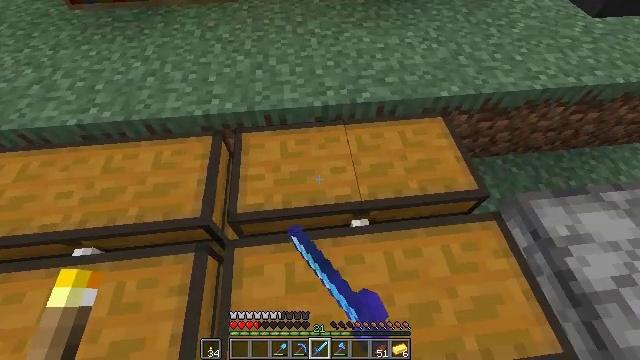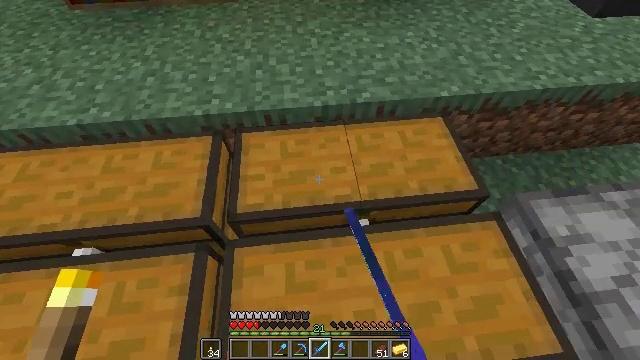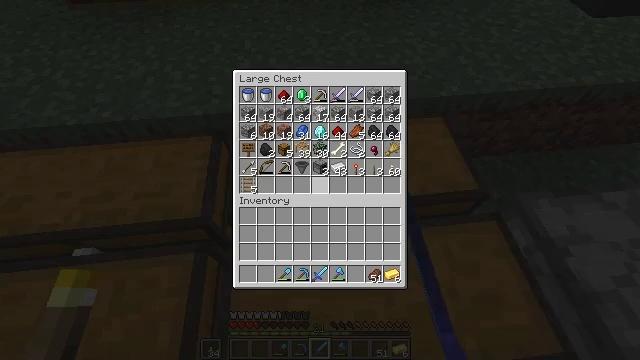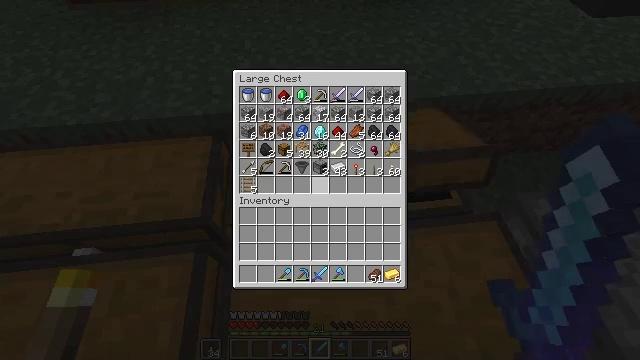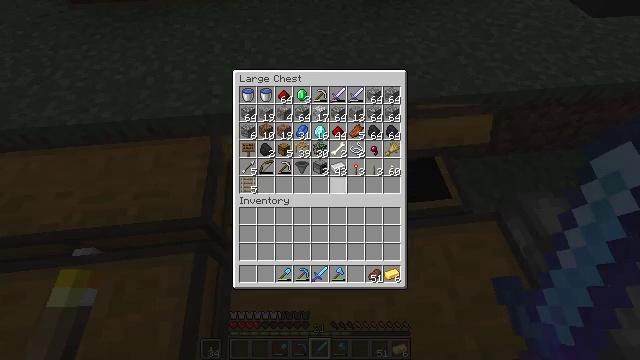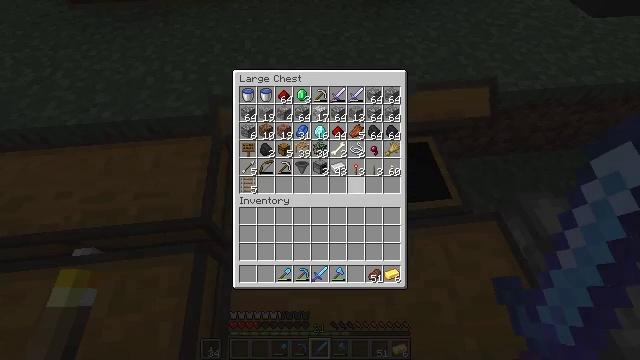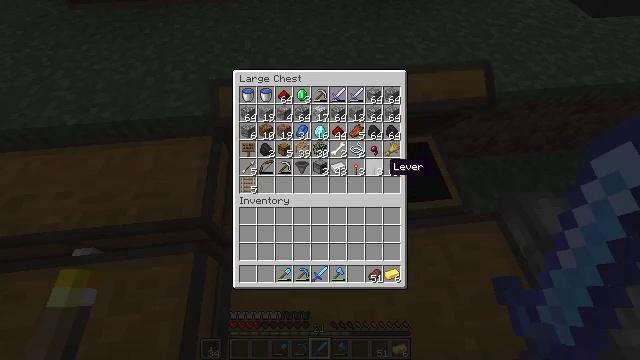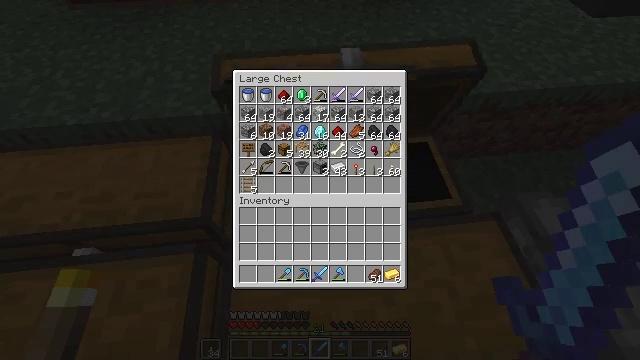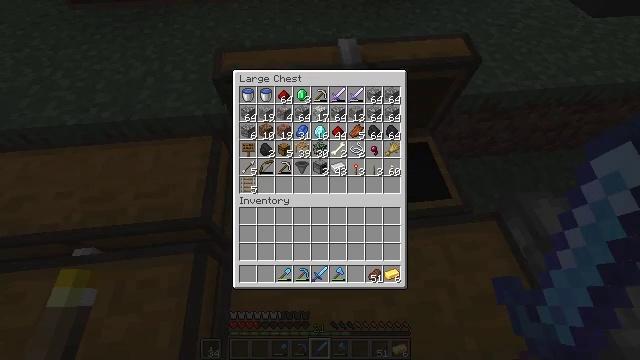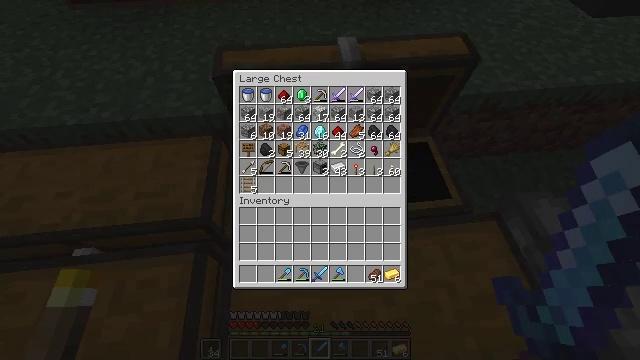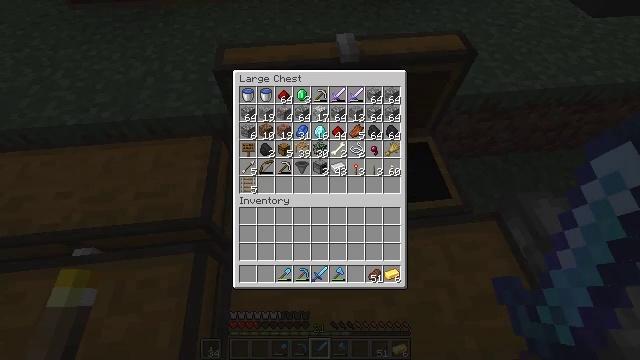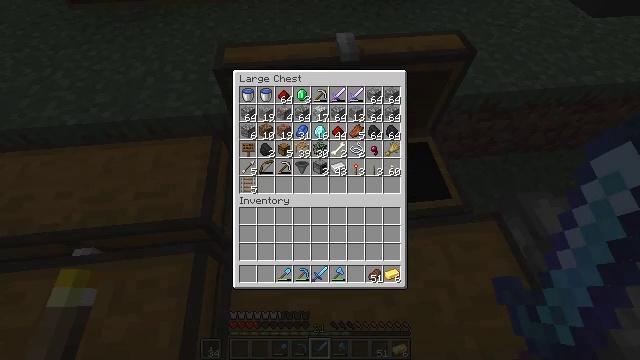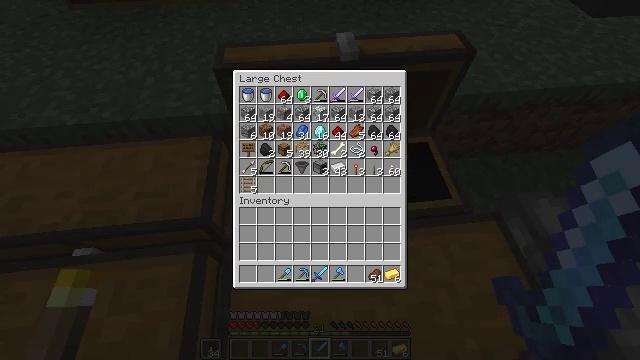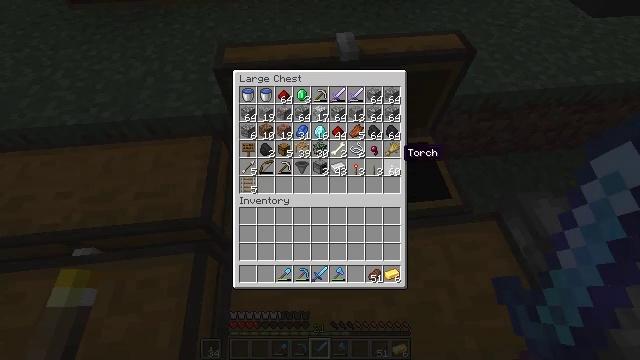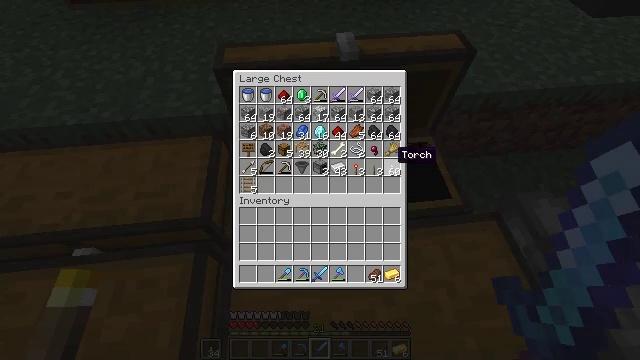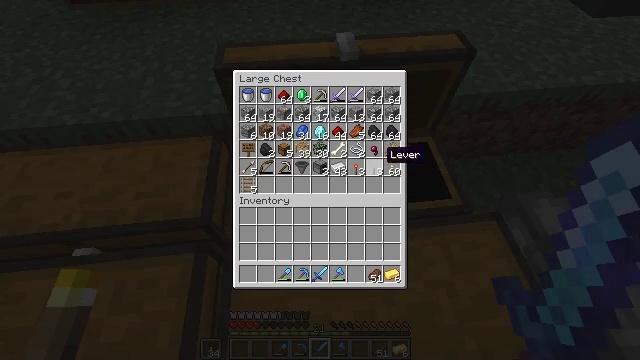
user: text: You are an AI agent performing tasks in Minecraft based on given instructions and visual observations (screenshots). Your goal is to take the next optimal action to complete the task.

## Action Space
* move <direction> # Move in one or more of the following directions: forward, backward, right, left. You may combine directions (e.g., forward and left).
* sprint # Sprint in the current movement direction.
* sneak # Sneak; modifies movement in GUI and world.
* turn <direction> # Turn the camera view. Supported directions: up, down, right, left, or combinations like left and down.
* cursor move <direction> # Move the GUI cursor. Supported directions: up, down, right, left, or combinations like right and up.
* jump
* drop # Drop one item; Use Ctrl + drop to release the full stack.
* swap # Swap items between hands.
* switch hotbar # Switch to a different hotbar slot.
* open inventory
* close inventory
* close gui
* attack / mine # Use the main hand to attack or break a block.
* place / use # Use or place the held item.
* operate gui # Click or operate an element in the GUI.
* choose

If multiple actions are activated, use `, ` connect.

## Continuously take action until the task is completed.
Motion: motion action
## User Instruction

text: Make a powered rail using the crafting table.
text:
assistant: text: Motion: no_op
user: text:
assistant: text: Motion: open gui
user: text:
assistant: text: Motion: no_op
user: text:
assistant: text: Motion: cursor move right
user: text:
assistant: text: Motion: cursor move right
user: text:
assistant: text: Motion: cursor move right
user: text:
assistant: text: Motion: cursor move right
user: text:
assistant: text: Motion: cursor move right
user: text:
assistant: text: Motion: no_op
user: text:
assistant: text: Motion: no_op
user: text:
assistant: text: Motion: no_op
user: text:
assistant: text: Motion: no_op
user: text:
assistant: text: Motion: cursor move left
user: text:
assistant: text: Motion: no_op
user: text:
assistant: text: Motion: cursor move left
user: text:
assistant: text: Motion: cursor move left
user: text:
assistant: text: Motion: cursor move left and up
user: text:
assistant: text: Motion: no_op
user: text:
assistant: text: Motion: no_op
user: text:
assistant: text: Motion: no_op
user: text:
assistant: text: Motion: no_op
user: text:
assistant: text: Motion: no_op
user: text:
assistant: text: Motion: no_op
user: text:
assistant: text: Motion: cursor move left
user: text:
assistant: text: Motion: sneak, cursor move left
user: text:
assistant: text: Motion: sneak, cursor move left
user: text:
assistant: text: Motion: sneak, cursor move left
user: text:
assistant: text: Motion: sneak
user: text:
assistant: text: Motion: sneak
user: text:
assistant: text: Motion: sneak